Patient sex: F
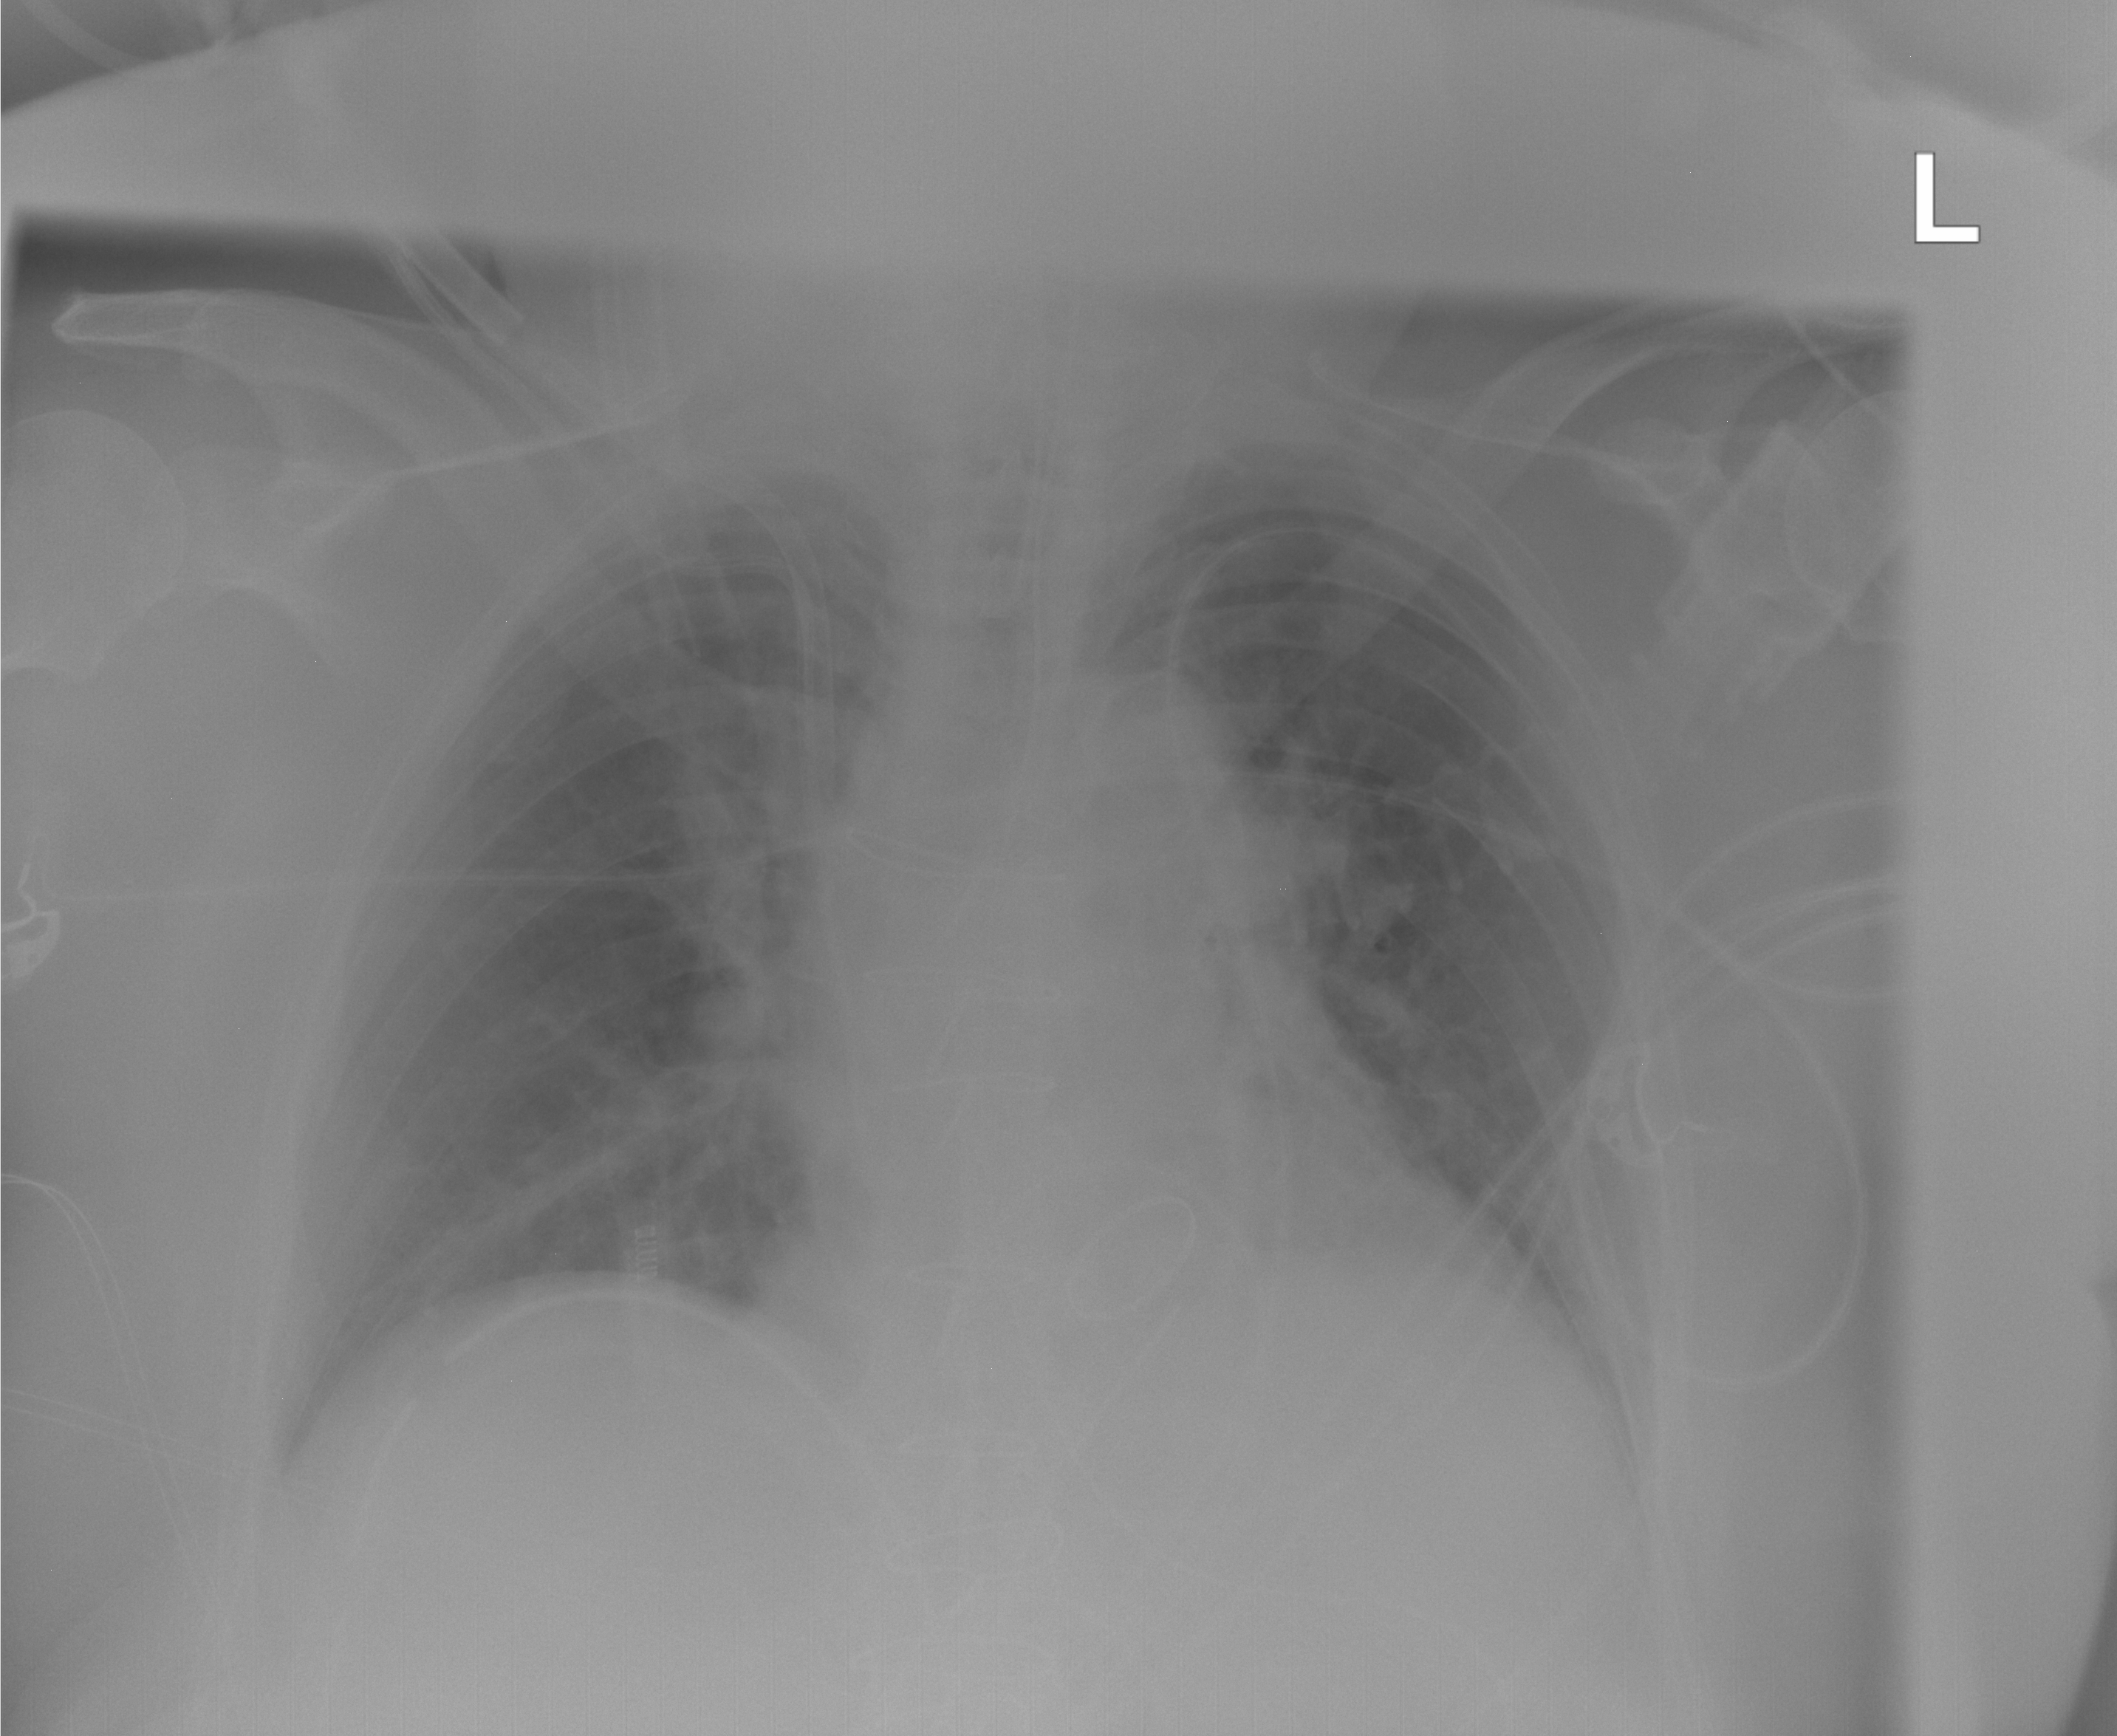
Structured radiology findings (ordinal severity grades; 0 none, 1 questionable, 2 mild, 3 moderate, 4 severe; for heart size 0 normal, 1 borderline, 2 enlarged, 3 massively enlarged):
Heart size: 2
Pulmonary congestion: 1
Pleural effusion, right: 0
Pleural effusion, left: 0
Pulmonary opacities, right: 0
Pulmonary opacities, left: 0
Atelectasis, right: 0
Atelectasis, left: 0